Field crop: maize
Growth stage: 1
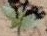
Species: datura